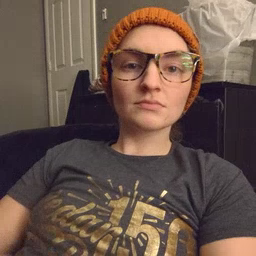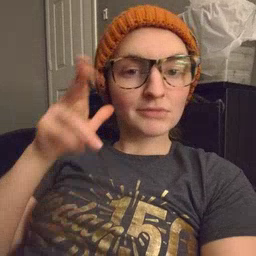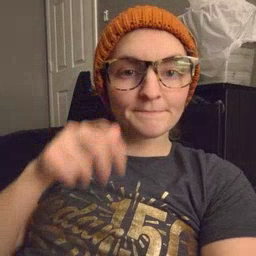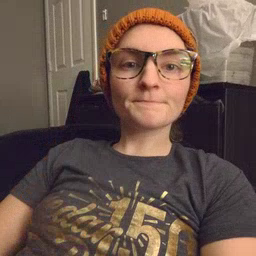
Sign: hear